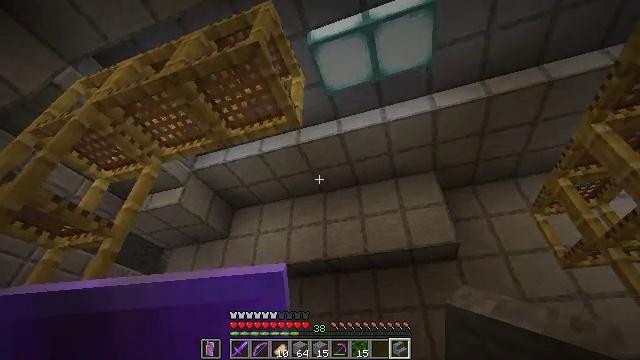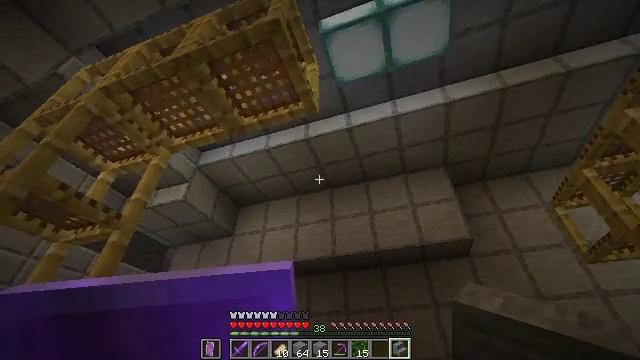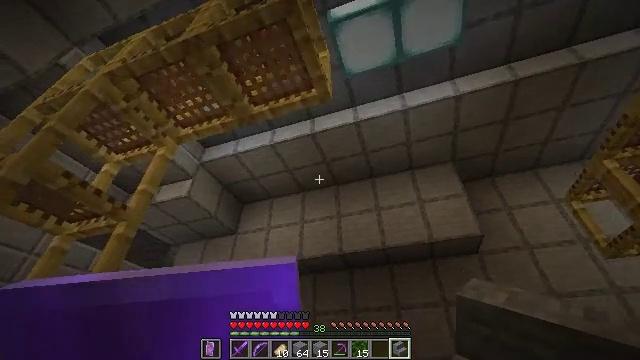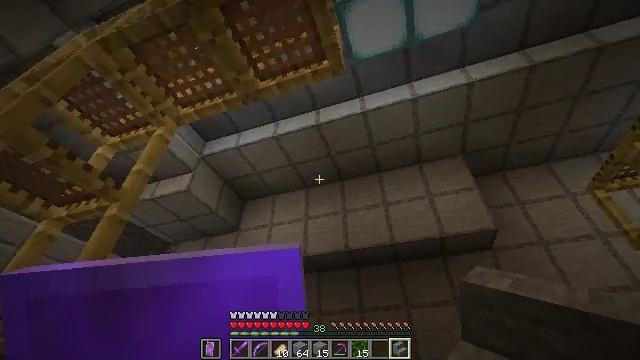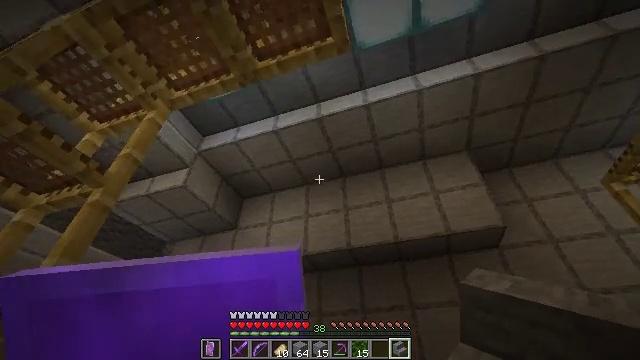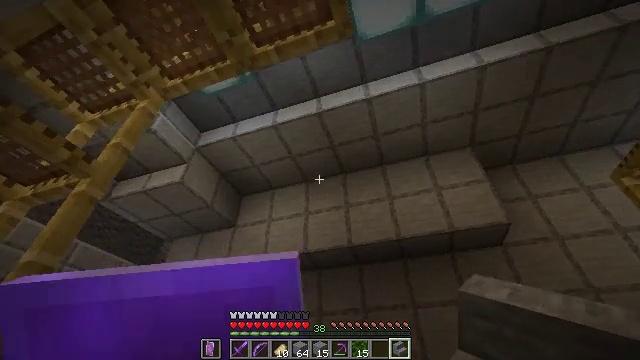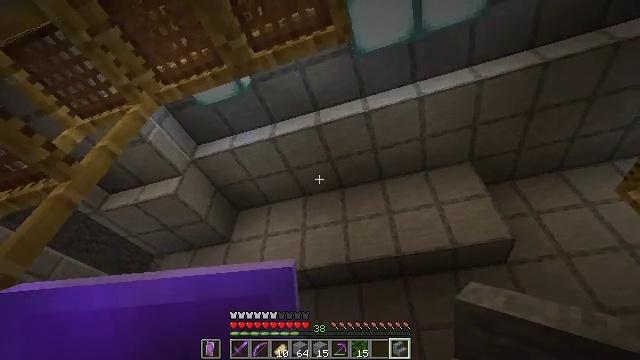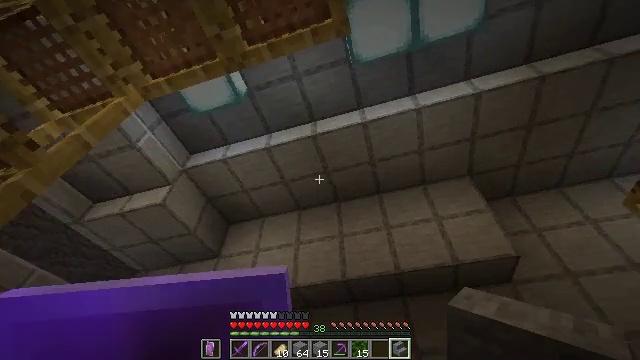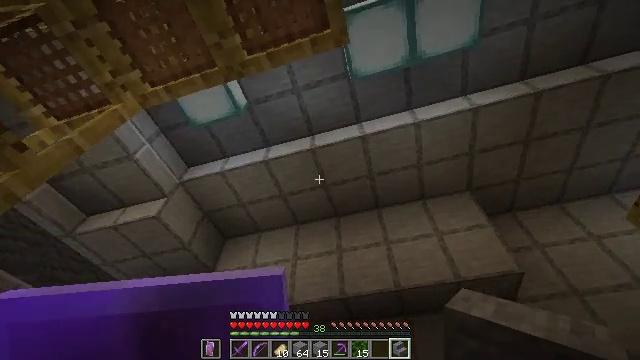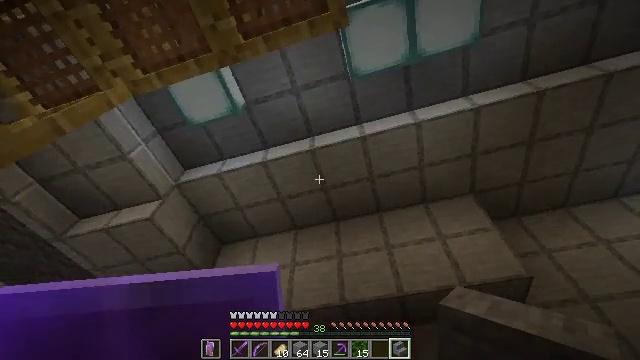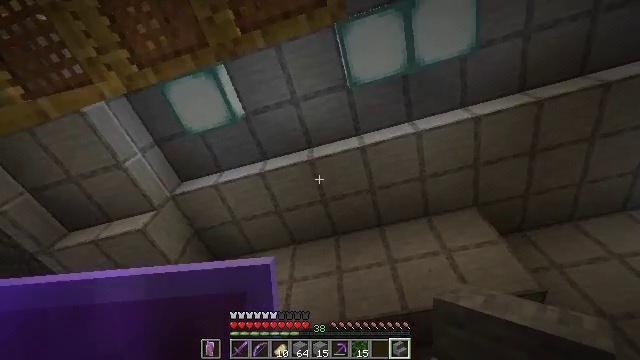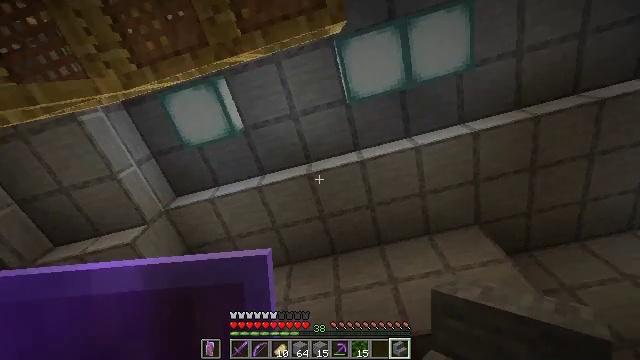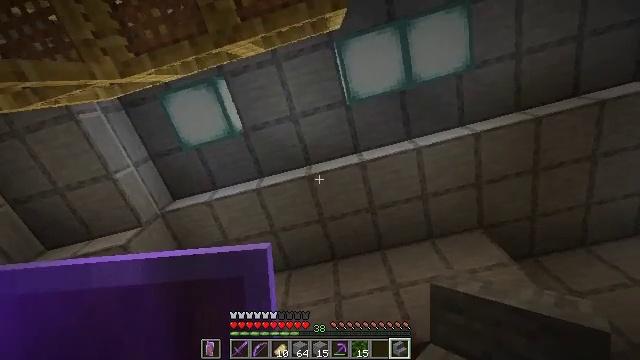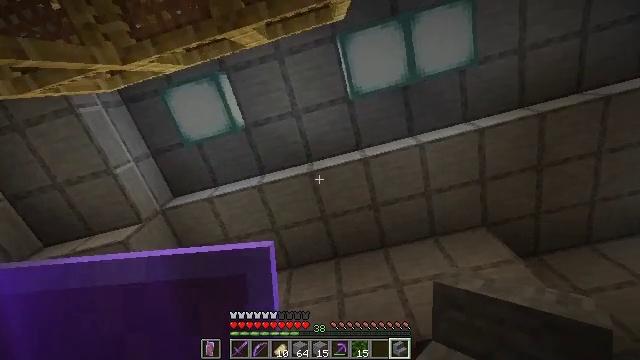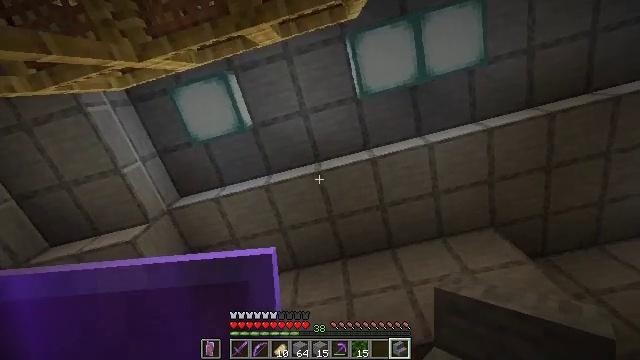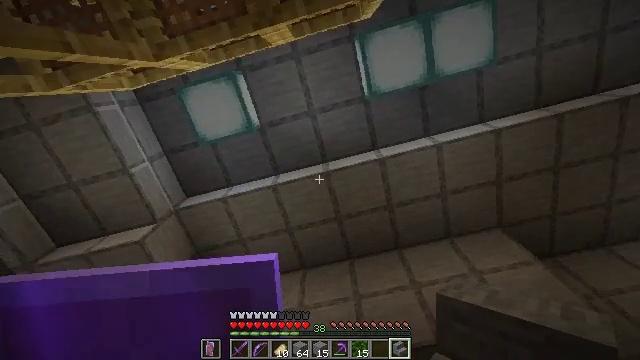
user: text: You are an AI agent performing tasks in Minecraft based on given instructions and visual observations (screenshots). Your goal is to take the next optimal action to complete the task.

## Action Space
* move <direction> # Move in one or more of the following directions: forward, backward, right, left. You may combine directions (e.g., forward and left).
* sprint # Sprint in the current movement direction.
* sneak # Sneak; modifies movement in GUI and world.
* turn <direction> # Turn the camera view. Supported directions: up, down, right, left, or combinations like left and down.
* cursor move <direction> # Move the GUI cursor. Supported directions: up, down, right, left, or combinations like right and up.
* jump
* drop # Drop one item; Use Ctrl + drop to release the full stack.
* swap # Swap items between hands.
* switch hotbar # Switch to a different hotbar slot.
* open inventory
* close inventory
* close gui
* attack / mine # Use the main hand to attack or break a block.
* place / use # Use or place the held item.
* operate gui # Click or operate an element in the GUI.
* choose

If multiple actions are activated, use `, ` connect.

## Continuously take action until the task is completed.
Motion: motion action
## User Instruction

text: Harvest the sea lantern from its structure.
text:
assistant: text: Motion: move forward and move left
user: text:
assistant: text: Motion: move forward
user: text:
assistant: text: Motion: move forward
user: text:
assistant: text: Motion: move forward
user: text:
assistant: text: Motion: move forward
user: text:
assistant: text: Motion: move forward, turn up
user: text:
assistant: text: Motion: move forward, turn right and up
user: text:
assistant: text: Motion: move forward, turn up
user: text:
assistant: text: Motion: move forward, turn up
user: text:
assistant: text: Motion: move forward, turn up
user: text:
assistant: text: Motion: move forward, turn up
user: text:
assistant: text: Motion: turn up
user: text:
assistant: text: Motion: move left
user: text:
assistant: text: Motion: move left
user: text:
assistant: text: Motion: move left
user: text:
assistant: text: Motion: no_op
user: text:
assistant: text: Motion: turn right and up
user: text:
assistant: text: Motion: turn right and up
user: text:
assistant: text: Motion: no_op
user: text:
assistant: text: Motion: no_op
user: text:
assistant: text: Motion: no_op
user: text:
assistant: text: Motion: no_op
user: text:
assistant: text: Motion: no_op
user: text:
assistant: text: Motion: no_op
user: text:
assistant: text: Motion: no_op
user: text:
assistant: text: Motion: no_op
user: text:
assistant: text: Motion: no_op
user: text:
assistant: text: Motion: no_op
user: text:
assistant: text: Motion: move right
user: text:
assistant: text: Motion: move right